Question: I have the following query...
'''
SELECT DISTINCT * FROM
vPAS_Posts_Users
WHERE (post_user_id =:id AND post_type != 4)
AND post_updated >:updated
GROUP BY post_post_id
UNION
SELECT DISTINCT vPAS_Posts_Users.* FROM PAS_Follow
JOIN vPAS_Posts_Users ON
( PAS_Follow.folw_followed_user_id = vPAS_Posts_Users.post_user_id )
WHERE (( PAS_Follow.folw_follower_user_id =:id AND PAS_Follow.folw_deleted = 0 )
OR ( post_type = 4 AND post_passed_on_by = PAS_Follow.folw_follower_user_id
AND post_user_id !=:id ))
AND post_updated >:updated
GROUP BY post_post_id ORDER BY post_posted_date DESC LIMIT :limit
'''
Where ':id = 7', ':updated = 0.0' and ':limit=40' for example
My issue is that the query is taking about a minute to return results. Is there anything in this query that I can do to speed up the result?
I am using RDS
********EDIT*********
I was asked to run the query with an EXPLAIN the result is below

********EDIT**********
View Definitition
'''
CREATE ALGORITHM=UNDEFINED DEFINER='MySQLUSer'@'%' SQL SECURITY DEFINER VIEW 'vPAS_Posts_Users'
AS SELECT
'PAS_User'.'user_user_id' AS 'user_user_id',
'PAS_User'.'user_country' AS 'user_country',
'PAS_User'.'user_city' AS 'user_city',
'PAS_User'.'user_company' AS 'user_company',
'PAS_User'.'user_account_type' AS 'user_account_type',
'PAS_User'.'user_account_premium' AS 'user_account_premium',
'PAS_User'.'user_sign_up_date' AS 'user_sign_up_date',
'PAS_User'.'user_first_name' AS 'user_first_name',
'PAS_User'.'user_last_name' AS 'user_last_name',
'PAS_User'.'user_avatar_url' AS 'user_avatar_url',
'PAS_User'.'user_cover_image_url' AS 'user_cover_image_url',
'PAS_User'.'user_bio' AS 'user_bio',
'PAS_User'.'user_telephone' AS 'user_telephone',
'PAS_User'.'user_dob' AS 'user_dob',
'PAS_User'.'user_sector' AS 'user_sector',
'PAS_User'.'user_job_type' AS 'user_job_type',
'PAS_User'.'user_unique' AS 'user_unique',
'PAS_User'.'user_deleted' AS 'user_deleted',
'PAS_User'.'user_updated' AS 'user_updated',
'PAS_Post'.'post_post_id' AS 'post_post_id',
'PAS_Post'.'post_language_id' AS 'post_language_id',
'PAS_Post'.'post_type' AS 'post_type',
'PAS_Post'.'post_promoted' AS 'post_promoted',
'PAS_Post'.'post_user_id' AS 'post_user_id',
'PAS_Post'.'post_posted_date' AS 'post_posted_date',
'PAS_Post'.'post_latitude' AS 'post_latitude',
'PAS_Post'.'post_longitude' AS 'post_longitude',
'PAS_Post'.'post_location_name' AS 'post_location_name',
'PAS_Post'.'post_text' AS 'post_text',
'PAS_Post'.'post_media_url' AS 'post_media_url',
'PAS_Post'.'post_image_height' AS 'post_image_height',
'PAS_Post'.'post_link' AS 'post_link',
'PAS_Post'.'post_link_title' AS 'post_link_title',
'PAS_Post'.'post_unique' AS 'post_unique',
'PAS_Post'.'post_deleted' AS 'post_deleted',
'PAS_Post'.'post_updated' AS 'post_updated',
'PAS_Post'.'post_original_post_id' AS 'post_original_post_id',
'PAS_Post'.'post_original_type' AS 'post_original_type',
'PAS_Post'.'post_passed_on_by' AS 'post_passed_on_by',
'PAS_Post'.'post_passed_on_caption' AS 'post_passed_on_caption',
'PAS_Post'.'post_passed_on_fullname' AS 'post_passed_on_fullname',
'PAS_Post'.'post_passed_on_avatar_url' AS 'post_passed_on_avatar_url'
FROM ('PAS_User' join 'PAS_Post' on(('PAS_User'.'user_user_id' = 'PAS_Post'.'post_user_id')));
'''
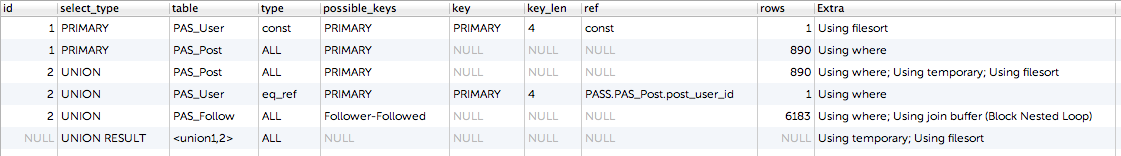
Answer: try this query:
'''
SELECT *
FROM
vPAS_Posts_Users
WHERE
post_user_id =:id
AND post_type != 4
AND post_updated > :updated
UNION
SELECT u.*
FROM vPAS_Posts_Users u
JOIN PAS_Follow f ON f.folw_followed_user_id = u.post_user_id
WHERE
u.post_updated > :updated
AND ( (f.folw_follower_user_id = :id AND f.folw_deleted = 0)
OR (u.post_type = 4 AND u.post_passed_on_by = f.folw_follower_user_id AND u.post_user_id != :id)
)
ORDER BY u.post_posted_date DESC;
LIMIT :limit
'''
---
## Other improvements
Be sure you have indices on the following columns:
- - - - - - -
After that is done, please 1- check the performance again (SQL_NO_CACHE) and 2- extract another explain plan so we can adjust the query.
---
EXPLAIN Results